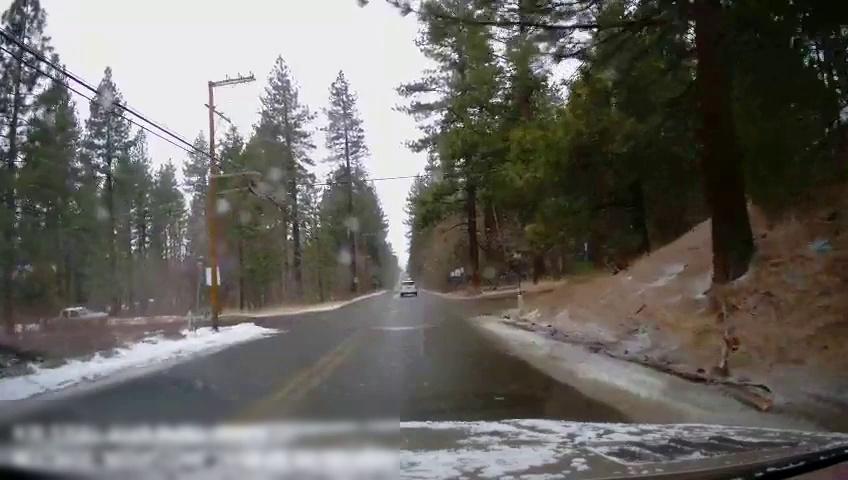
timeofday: Day
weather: Snowy
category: Vehicles | SUV
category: Drivable Space
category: Vehicles | Truck